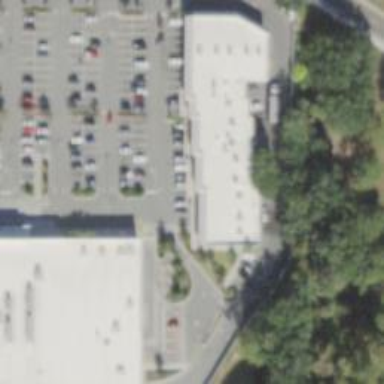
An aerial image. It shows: Car rental facility.